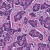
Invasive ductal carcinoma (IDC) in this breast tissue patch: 1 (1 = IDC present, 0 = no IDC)